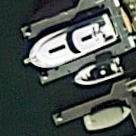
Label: civil